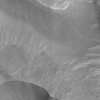
Atmospheric dust classification: not_dusty